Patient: sex F, age 43
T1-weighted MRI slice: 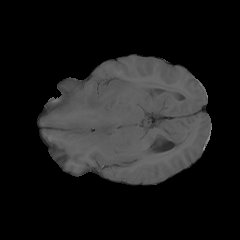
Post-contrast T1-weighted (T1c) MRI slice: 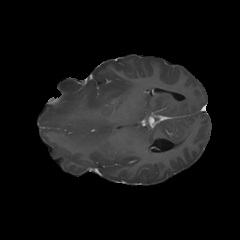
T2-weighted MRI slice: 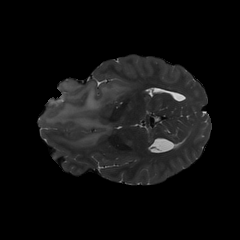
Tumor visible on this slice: yes
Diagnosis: Astrocytoma, IDH-mutant
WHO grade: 3